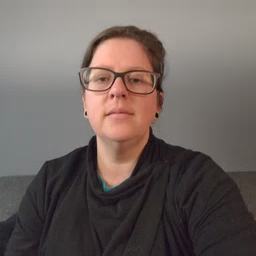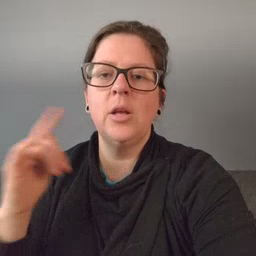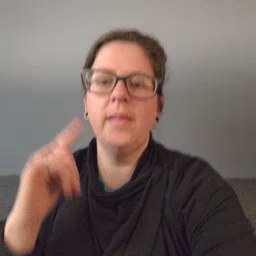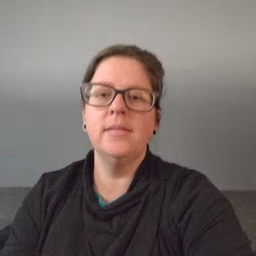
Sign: airplane